Interaction volume radius: 5 \u00c5
Interaction volume height: 10 \u00c5
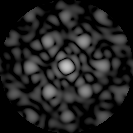
Disorder parameter: 0.4914